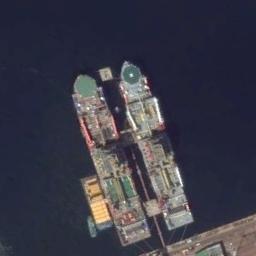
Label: ship